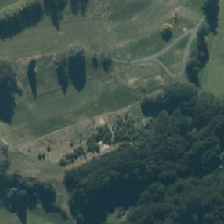
Land cover: urban_parkland